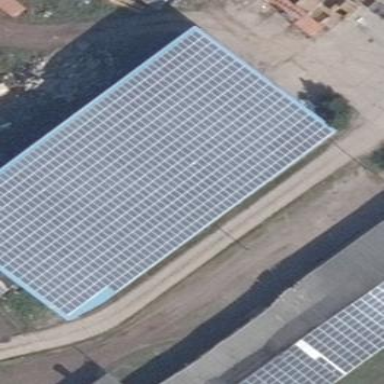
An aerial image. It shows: Building equipped with small solar photovoltaic panel for electricity generation.